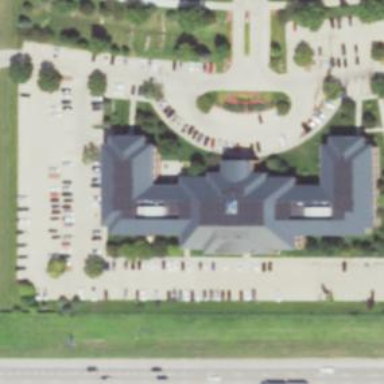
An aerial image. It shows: Office building.